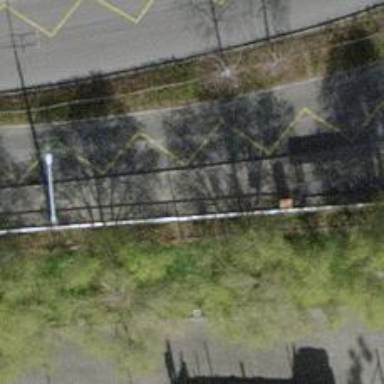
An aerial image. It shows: Asphalt sidewalk leading to platform for public transport.